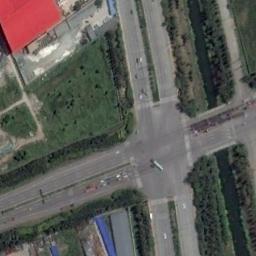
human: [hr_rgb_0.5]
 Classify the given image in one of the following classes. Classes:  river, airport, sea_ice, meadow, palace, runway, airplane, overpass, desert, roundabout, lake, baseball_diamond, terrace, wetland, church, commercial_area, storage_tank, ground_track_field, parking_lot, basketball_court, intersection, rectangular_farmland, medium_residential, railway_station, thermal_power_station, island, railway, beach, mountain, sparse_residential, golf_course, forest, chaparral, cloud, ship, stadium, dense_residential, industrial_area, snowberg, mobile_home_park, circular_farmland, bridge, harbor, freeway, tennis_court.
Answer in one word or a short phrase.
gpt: intersection